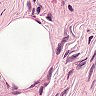
Metastatic tissue present: no